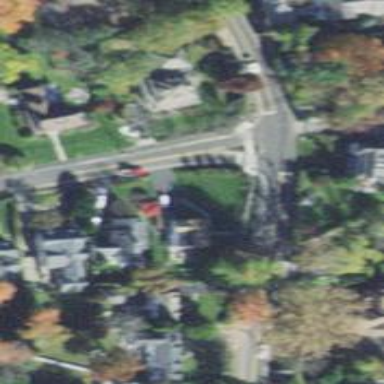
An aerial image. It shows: Stop road.